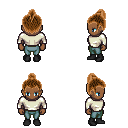
a pixel art fantasy rpg character, female body template, human, dark skin, white long-sleeve shirt, teal pants, brown short topknot hairstyle, black shoes, four views (front, back, left, right), 2x2 character sprite sheet, small pixel art, hard edges, no anti-aliasing